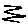
Label: zigzag